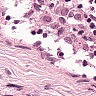
Metastatic tissue present: no